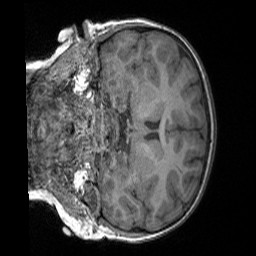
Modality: T1w
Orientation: coronal
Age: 7
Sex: male
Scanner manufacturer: siemens
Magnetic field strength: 3 T
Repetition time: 1.65 s
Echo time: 0.00203 s